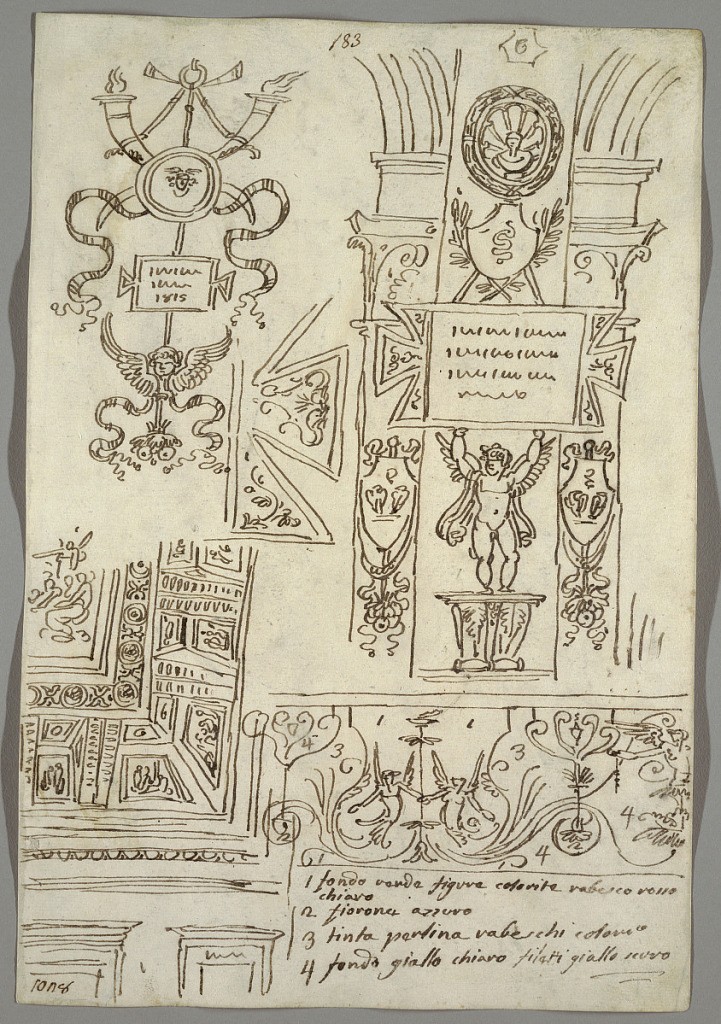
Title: Decorative Studies
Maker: Felice Giani, Italian, 1758–1823
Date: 1815
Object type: Drawing
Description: Recto: decorative studies of ceiling of lucuna; pilaster; frieze of grotesque. On verso: two anatomical studies of toes in profile and straight view